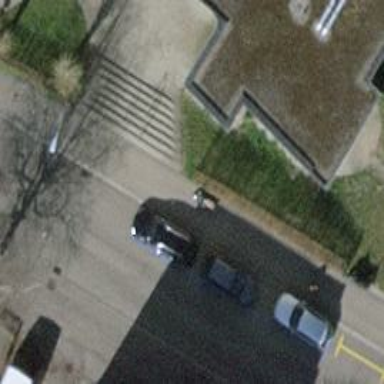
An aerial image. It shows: Parking lane for vehicles.